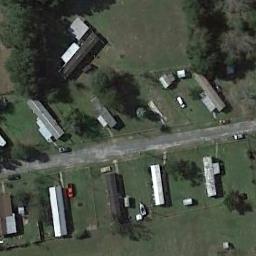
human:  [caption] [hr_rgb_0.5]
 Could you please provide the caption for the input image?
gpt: The mobile home park is on the grass next to some trees .

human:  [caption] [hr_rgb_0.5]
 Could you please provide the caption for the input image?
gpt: The mobile home park has some mobile homes along the road and some cars parked next to mobile homes .

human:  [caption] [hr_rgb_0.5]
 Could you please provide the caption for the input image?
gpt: Behind the mobile homes park is a wood .

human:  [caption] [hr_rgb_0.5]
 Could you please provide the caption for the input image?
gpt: There is a road in the mobile home park .

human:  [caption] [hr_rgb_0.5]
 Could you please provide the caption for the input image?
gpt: There are some buildings in a green meadow in the mobile home park .